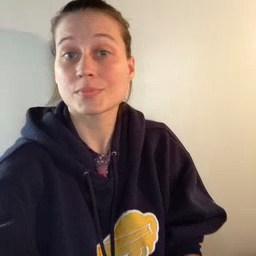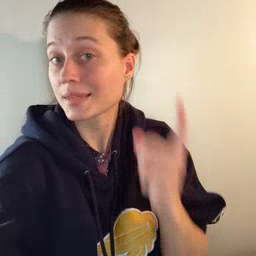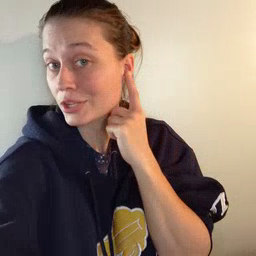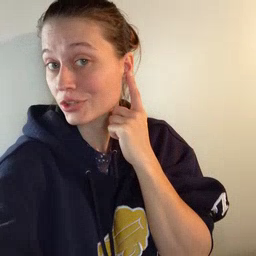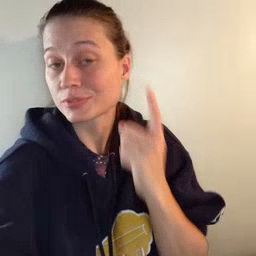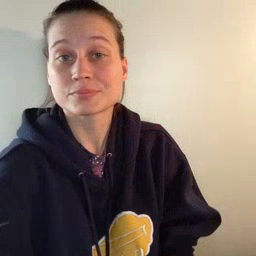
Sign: ear